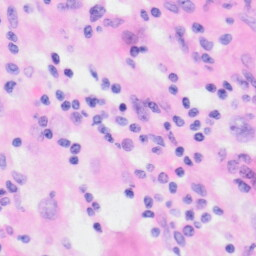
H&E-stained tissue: Kidney